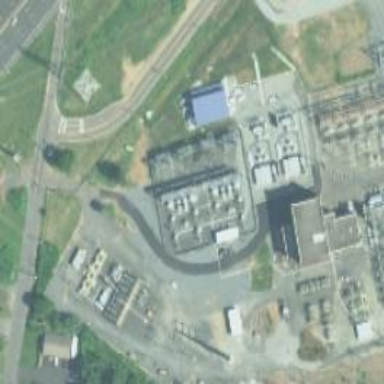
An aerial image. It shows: Switch used for power control.